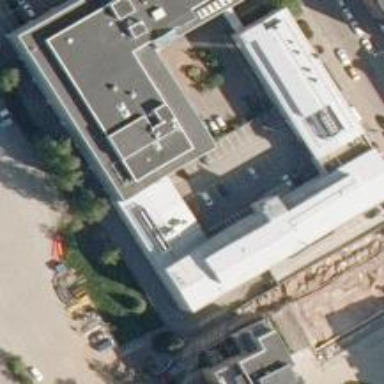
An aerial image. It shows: White office building.